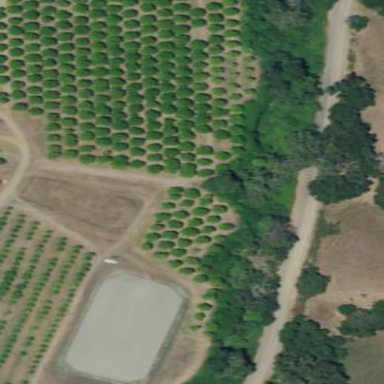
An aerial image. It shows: Orchard.